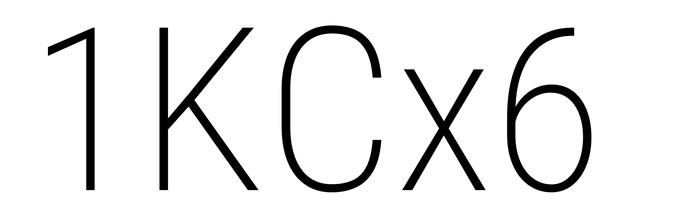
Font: Roboto_Condensed_ExtraLight